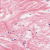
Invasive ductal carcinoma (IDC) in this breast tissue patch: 0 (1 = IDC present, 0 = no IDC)